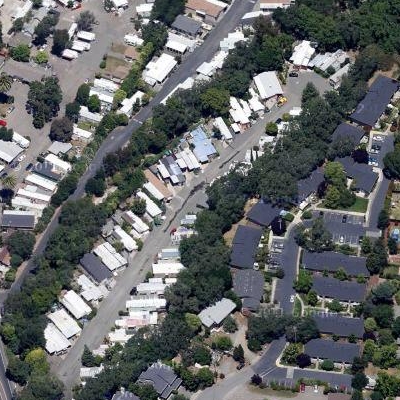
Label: fResident